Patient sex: M
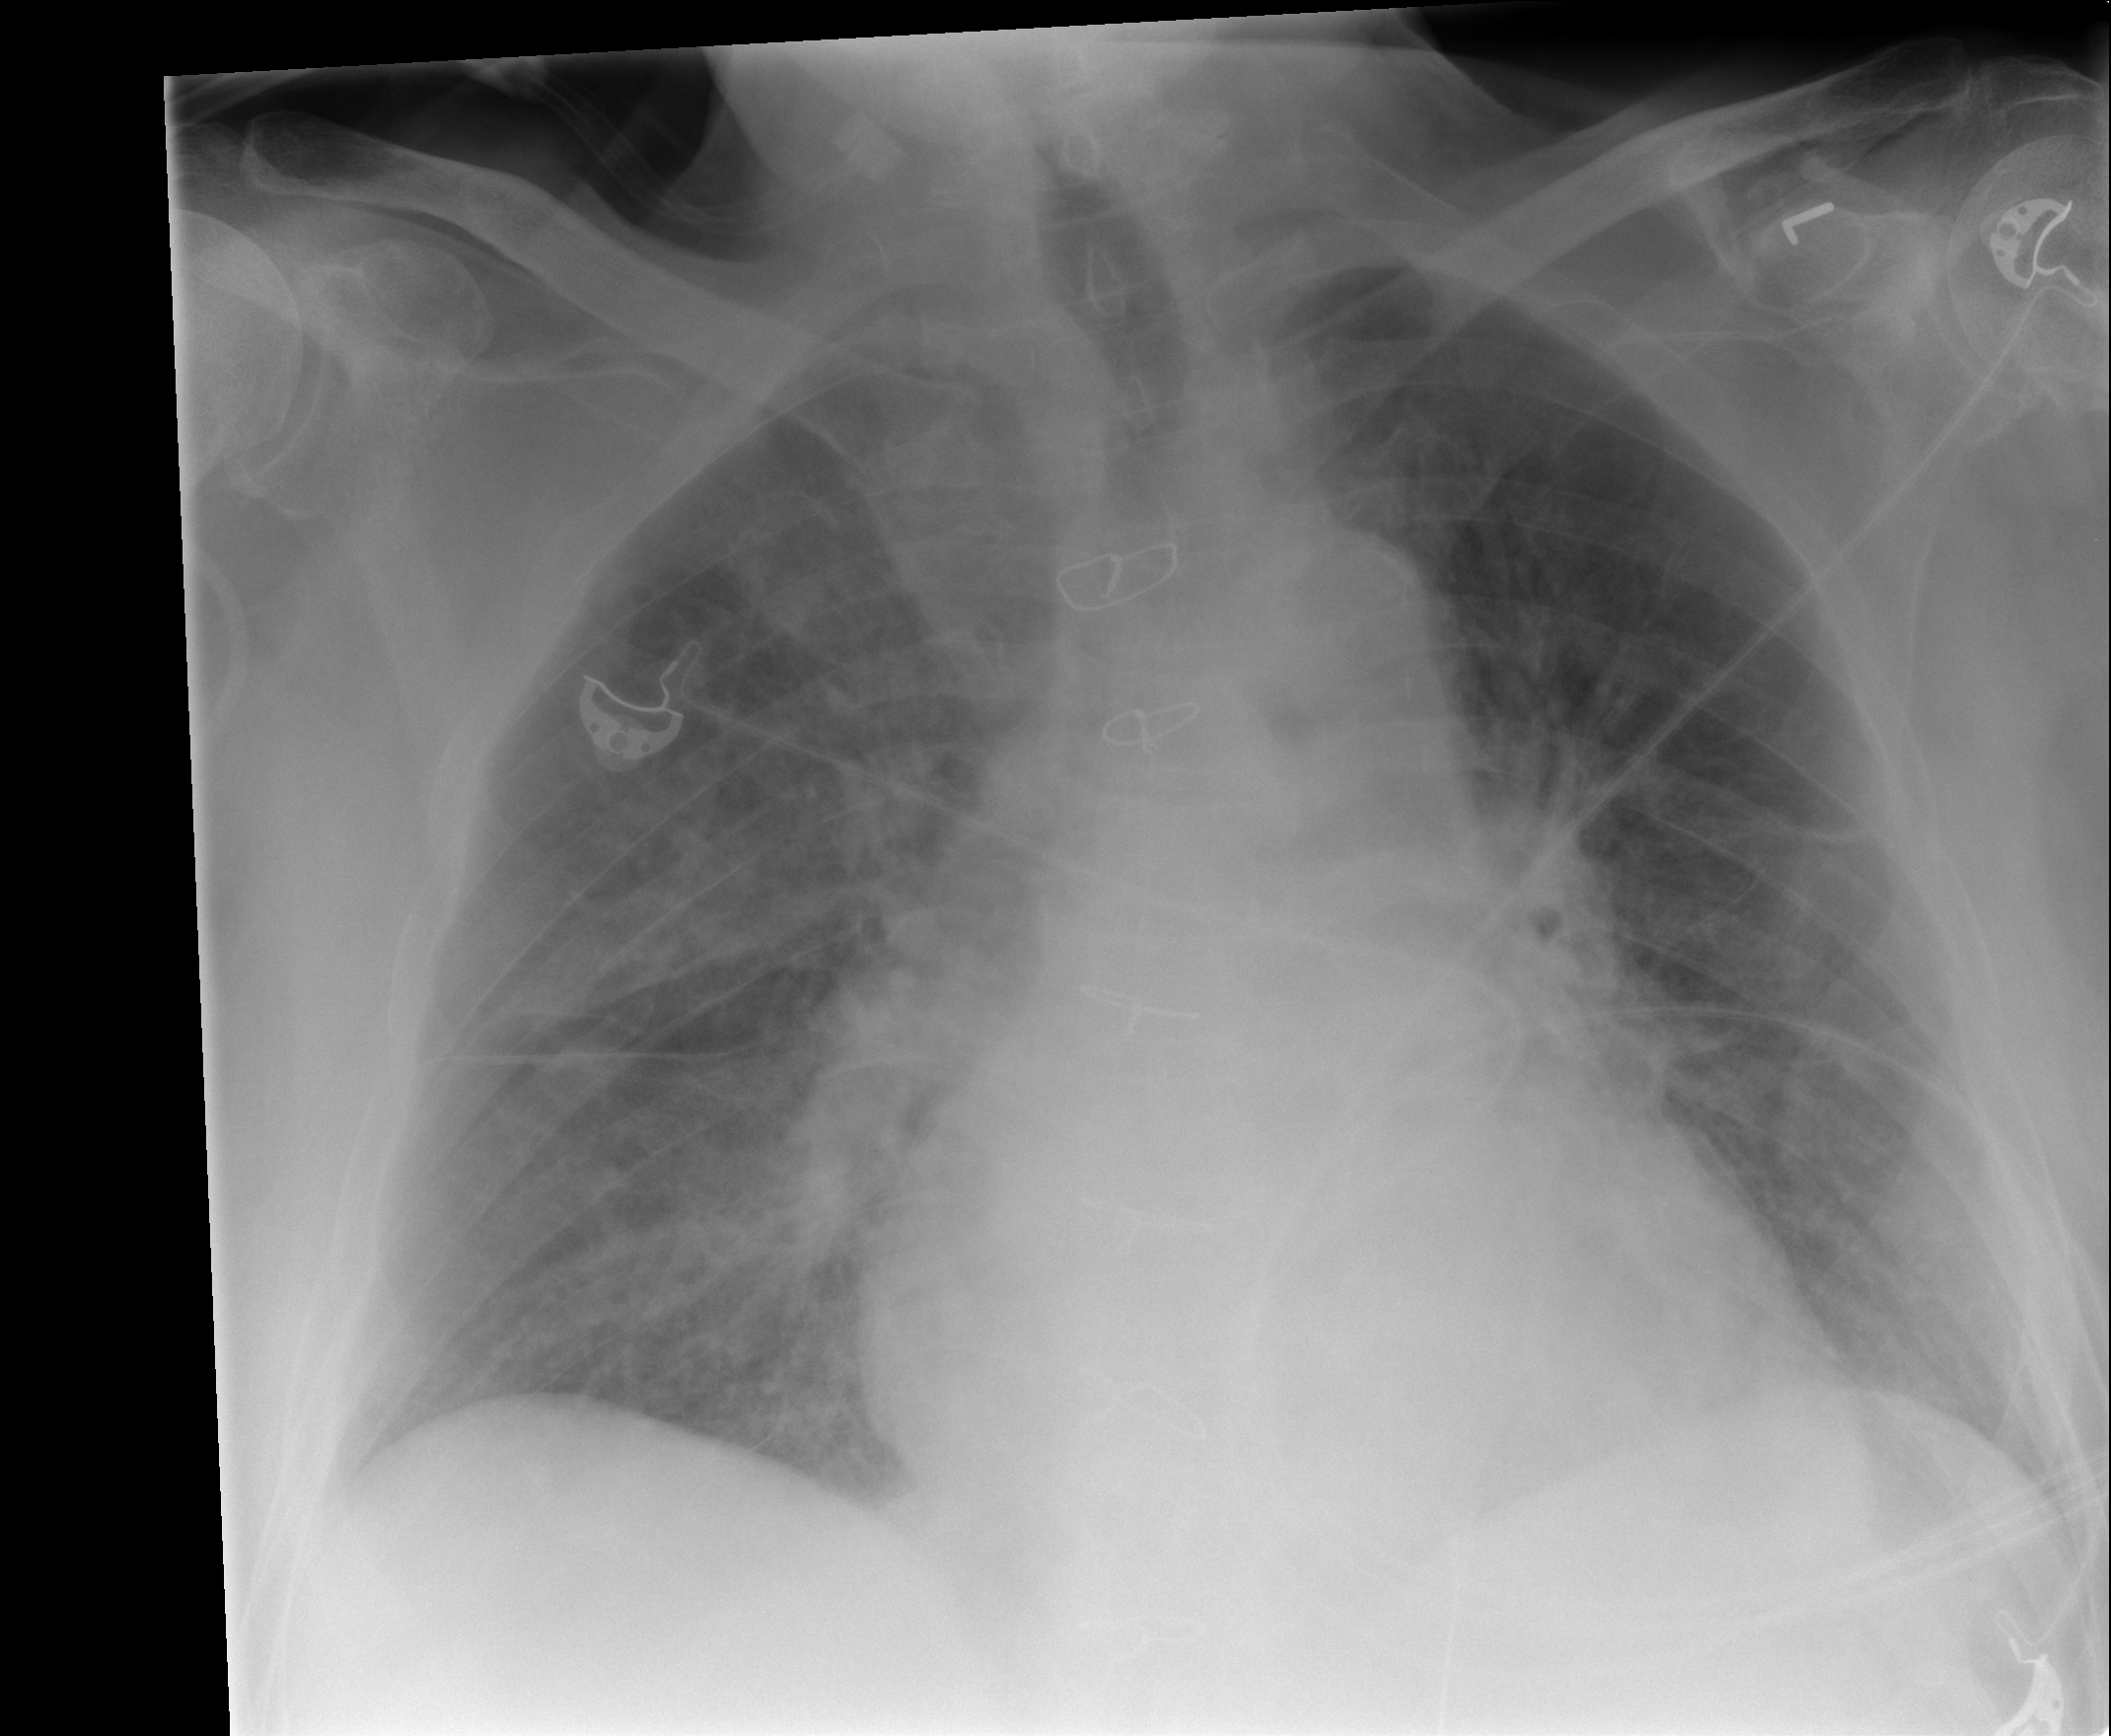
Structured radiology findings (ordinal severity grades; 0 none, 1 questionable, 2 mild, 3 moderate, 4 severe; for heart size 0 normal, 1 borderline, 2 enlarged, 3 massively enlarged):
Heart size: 1
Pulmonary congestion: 3
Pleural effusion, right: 0
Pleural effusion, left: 0
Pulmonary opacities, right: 0
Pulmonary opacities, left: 0
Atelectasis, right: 0
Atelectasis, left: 0